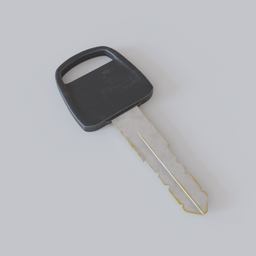
Label: tools